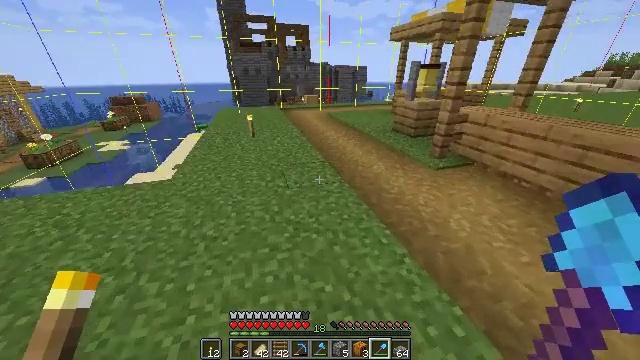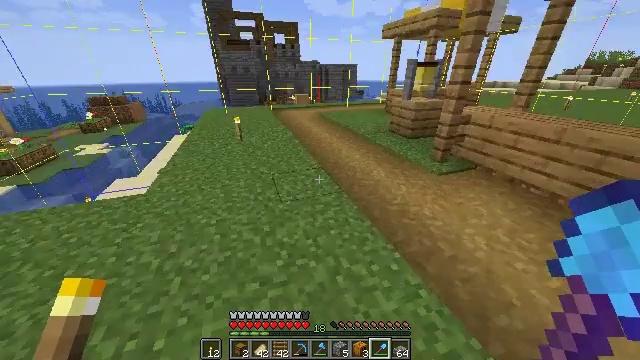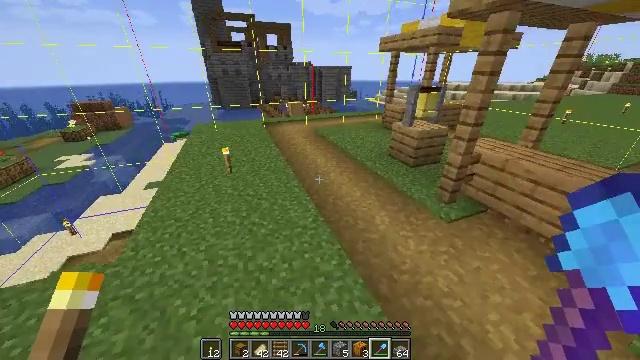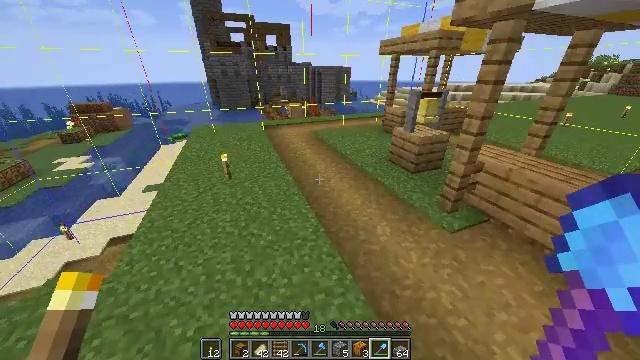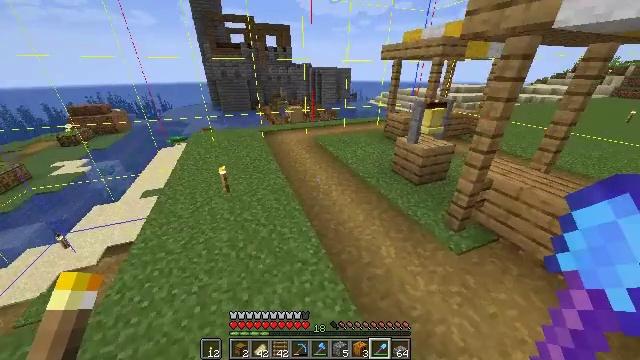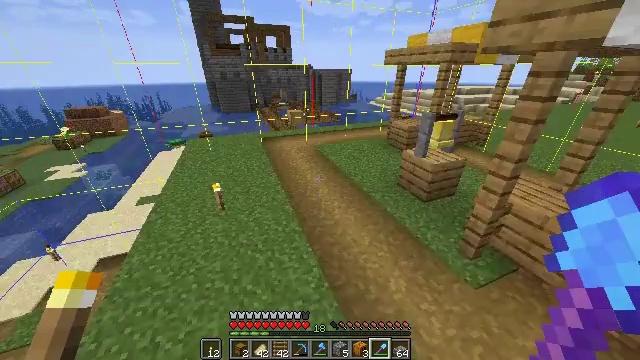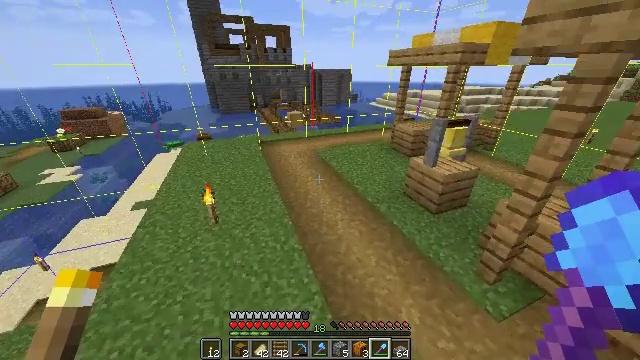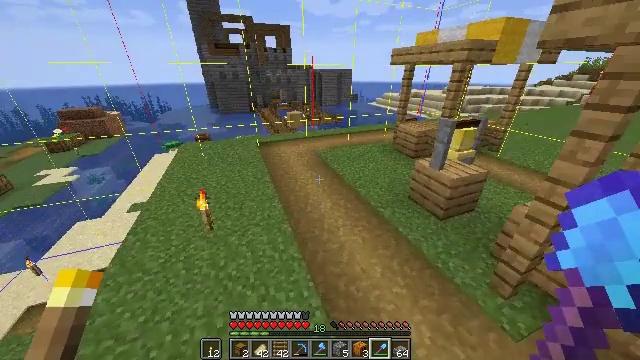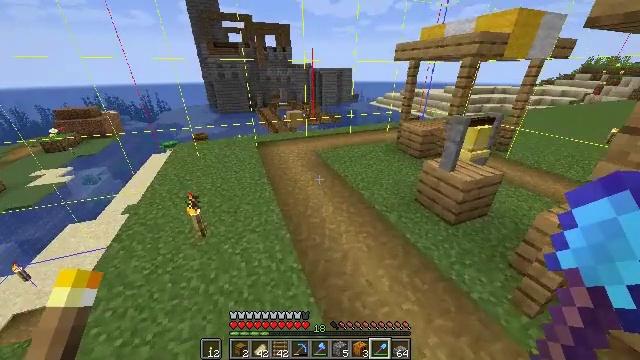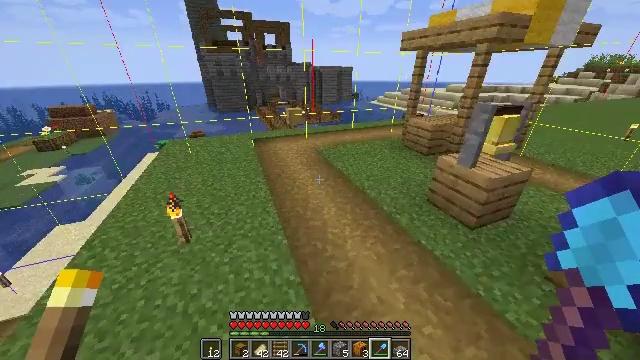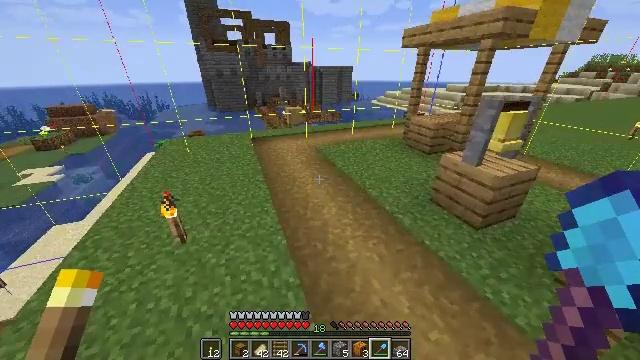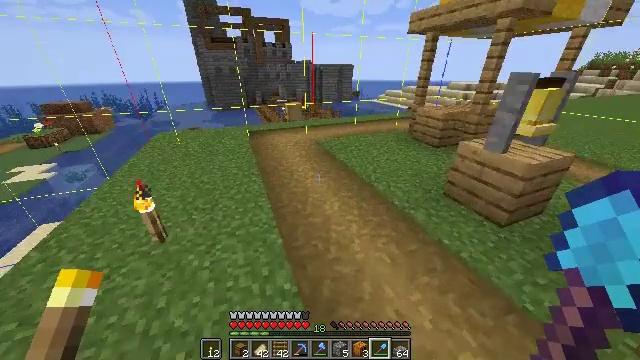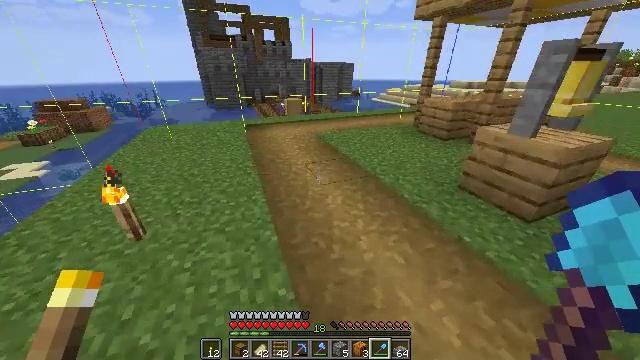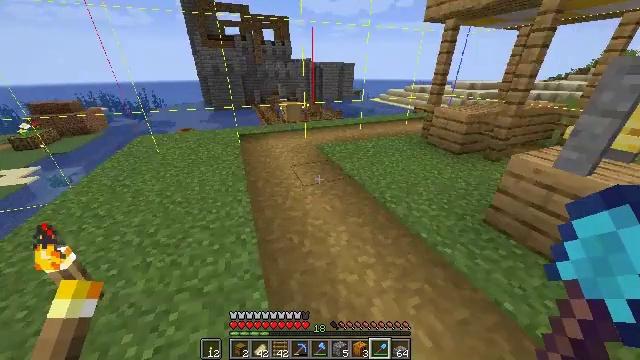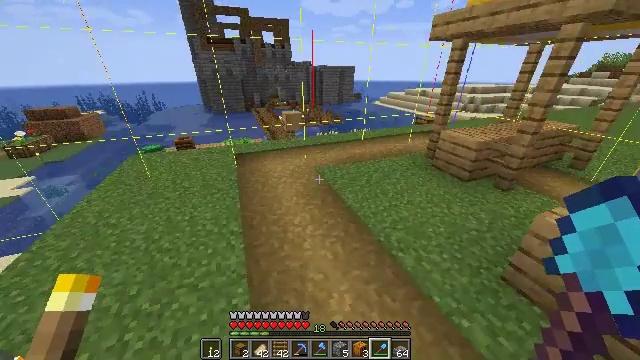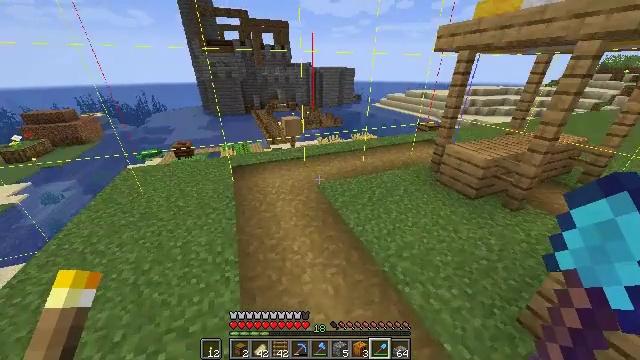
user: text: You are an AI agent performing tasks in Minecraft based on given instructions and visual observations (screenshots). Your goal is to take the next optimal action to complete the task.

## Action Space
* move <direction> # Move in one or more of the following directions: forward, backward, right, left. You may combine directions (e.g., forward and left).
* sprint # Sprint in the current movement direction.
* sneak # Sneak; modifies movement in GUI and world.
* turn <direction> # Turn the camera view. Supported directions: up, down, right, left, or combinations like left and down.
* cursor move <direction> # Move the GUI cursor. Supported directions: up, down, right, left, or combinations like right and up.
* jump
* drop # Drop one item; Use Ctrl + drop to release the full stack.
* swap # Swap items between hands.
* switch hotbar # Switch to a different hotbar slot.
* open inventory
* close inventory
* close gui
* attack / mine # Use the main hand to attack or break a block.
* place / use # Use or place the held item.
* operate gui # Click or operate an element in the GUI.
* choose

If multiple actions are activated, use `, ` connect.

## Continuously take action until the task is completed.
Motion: motion action
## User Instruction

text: Extract soul sand for building purposes.
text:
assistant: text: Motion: move forward, sprint, turn right, jump
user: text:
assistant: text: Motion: move forward, sprint, turn right, jump
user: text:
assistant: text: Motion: move forward, sprint, jump
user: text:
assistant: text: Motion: move forward, sprint, jump
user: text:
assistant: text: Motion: move forward, jump
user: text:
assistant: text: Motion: move forward, jump
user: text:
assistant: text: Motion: move forward, jump
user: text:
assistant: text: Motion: move forward, jump
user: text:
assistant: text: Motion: move forward, jump
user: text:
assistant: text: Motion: move forward, jump
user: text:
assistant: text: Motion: move forward, jump
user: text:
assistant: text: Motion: move forward, jump
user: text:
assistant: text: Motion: move forward, sprint, jump
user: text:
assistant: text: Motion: move forward, sprint, jump
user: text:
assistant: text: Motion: move forward, sprint, jump
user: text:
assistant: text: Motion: move forward, sprint, jump
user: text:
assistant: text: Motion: move forward, jump
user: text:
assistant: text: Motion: move forward, jump
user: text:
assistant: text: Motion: move forward, jump
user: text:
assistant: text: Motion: move forward, jump
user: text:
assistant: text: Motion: move forward, jump
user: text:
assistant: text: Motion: move forward, jump
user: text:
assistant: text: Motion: move forward, jump
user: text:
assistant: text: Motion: move forward, sprint, jump
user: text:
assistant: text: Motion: move forward, sprint, jump
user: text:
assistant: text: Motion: move forward, sprint, jump
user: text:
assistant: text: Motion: move forward, sprint, turn down, jump
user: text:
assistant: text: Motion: move forward, turn left and down, jump
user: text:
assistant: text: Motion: move forward, turn left and down, jump
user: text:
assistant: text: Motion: move forward, turn left, jump